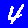
Digit: 4